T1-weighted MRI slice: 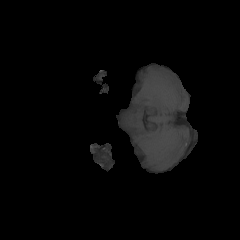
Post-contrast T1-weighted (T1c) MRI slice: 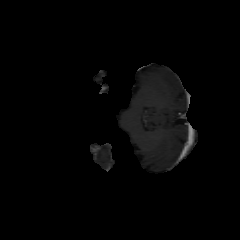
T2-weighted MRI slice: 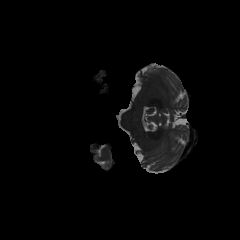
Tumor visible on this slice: no